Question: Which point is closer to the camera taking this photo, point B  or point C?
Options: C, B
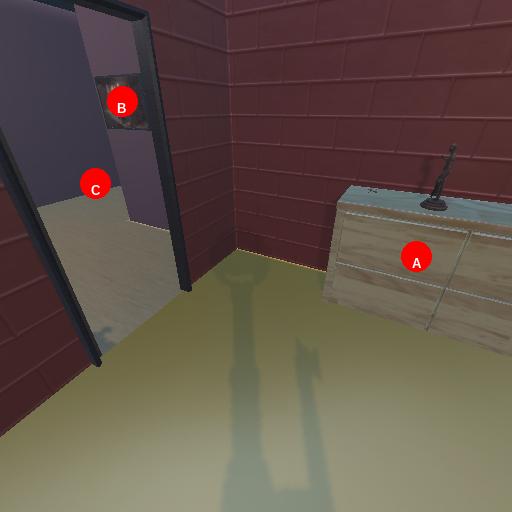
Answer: C